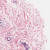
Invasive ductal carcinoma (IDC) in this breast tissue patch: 0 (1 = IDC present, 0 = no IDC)